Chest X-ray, AP view. Patient: 61 years old, sex M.
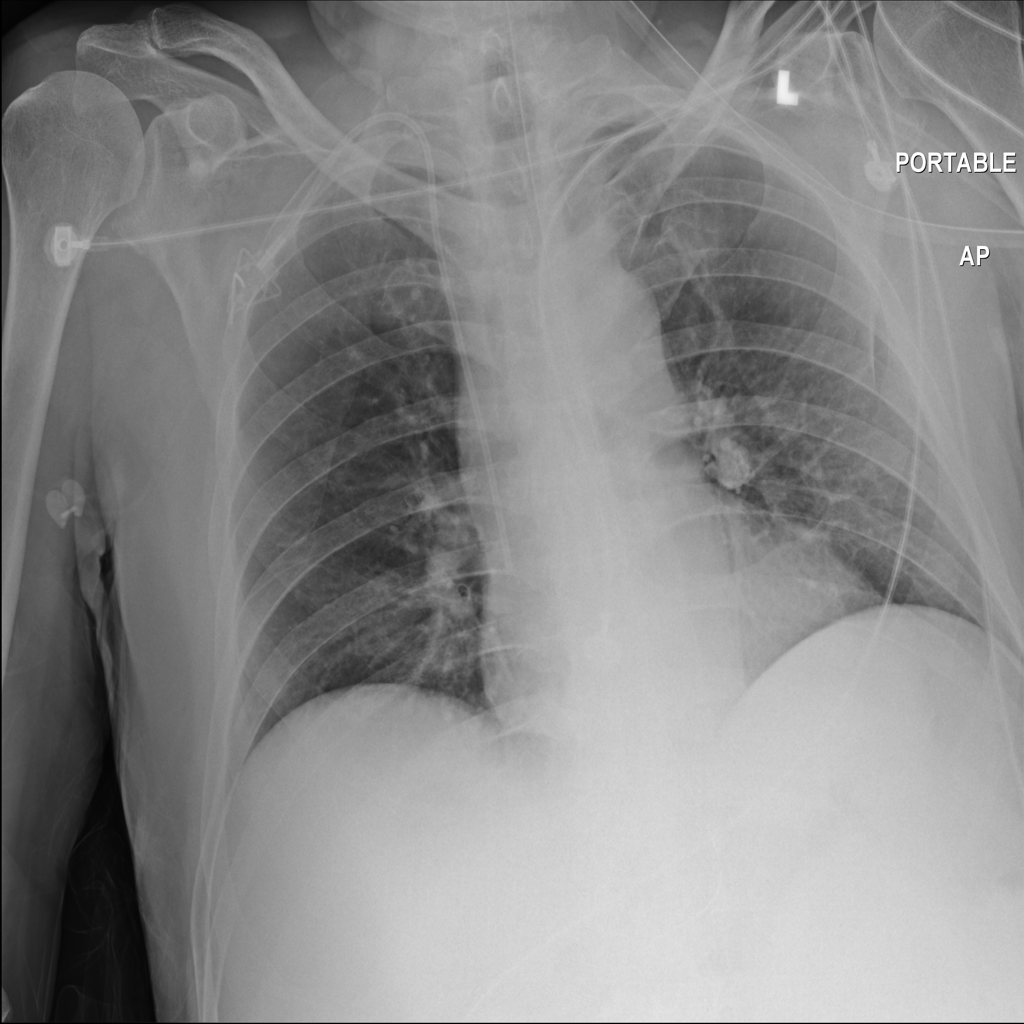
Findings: No Finding